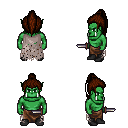
a pixel art fantasy rpg character, male body template, orc, green skin, gray tattered cape, robe skirt, brown long topknot hairstyle, black shoes, dagger, four views (front, back, left, right), 2x2 character sprite sheet, small pixel art, hard edges, no anti-aliasing